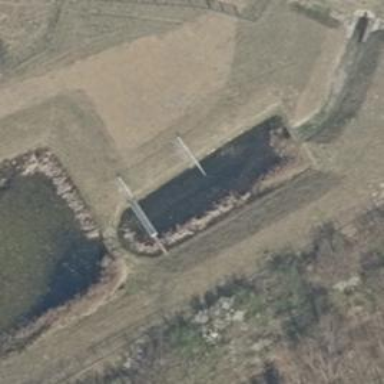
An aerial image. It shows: Culvert tunnel.